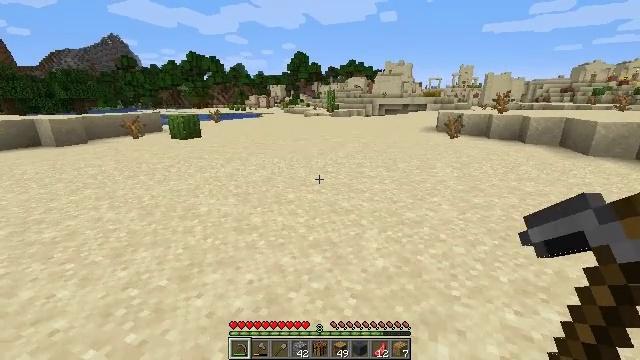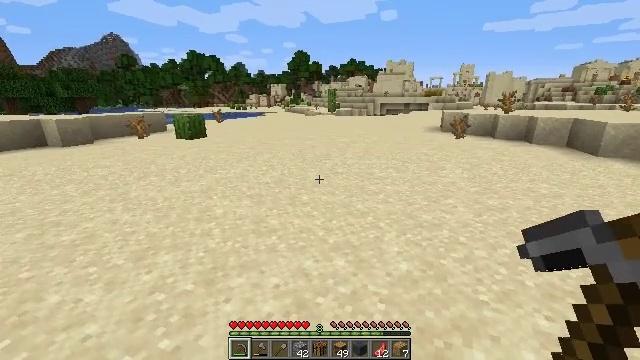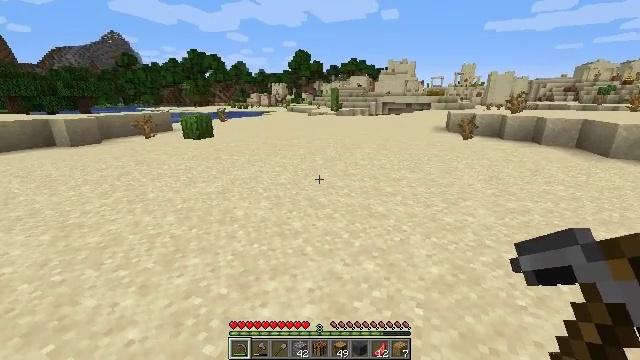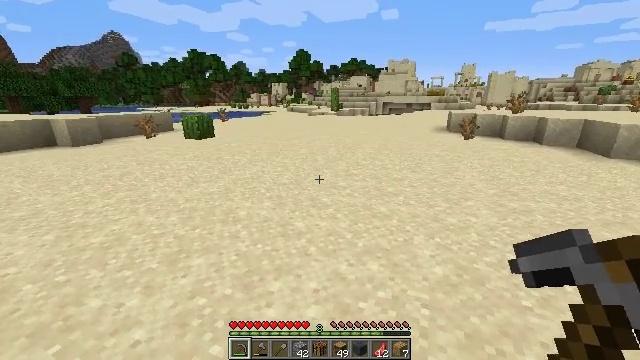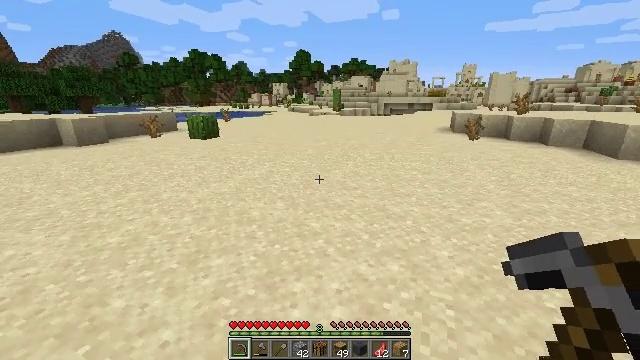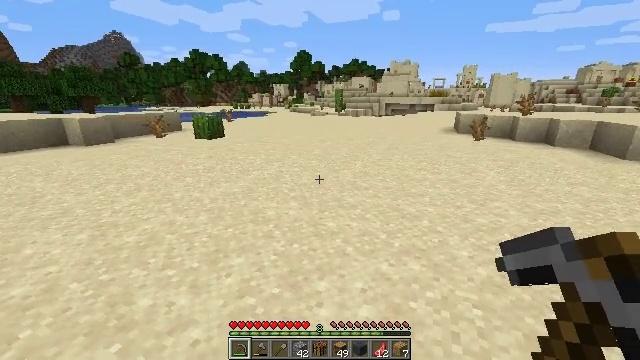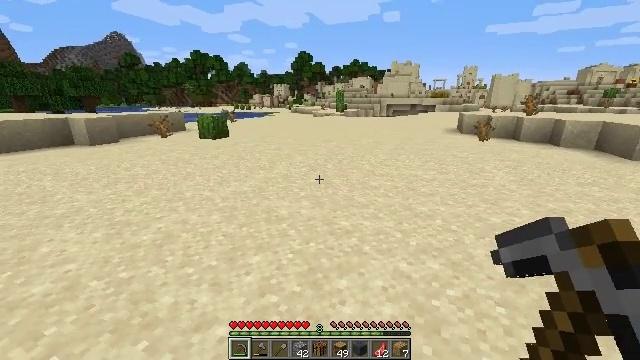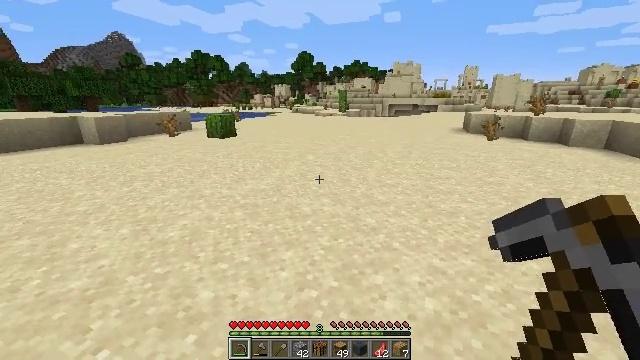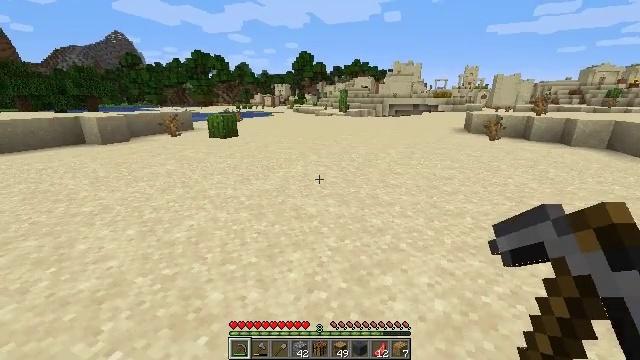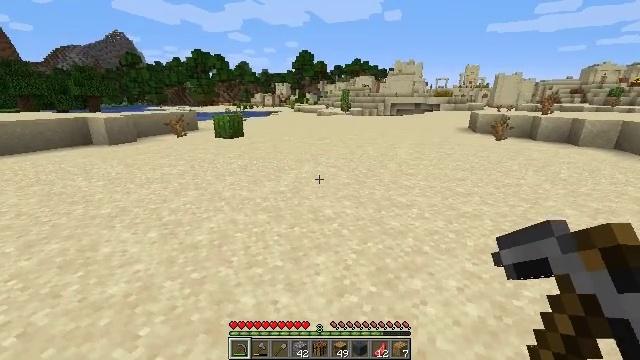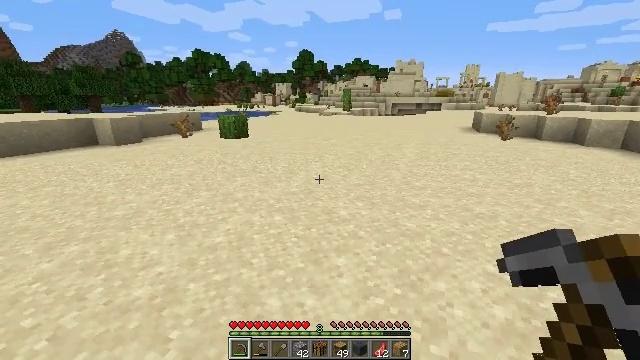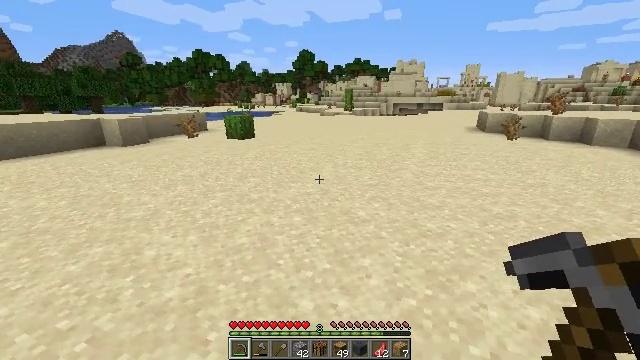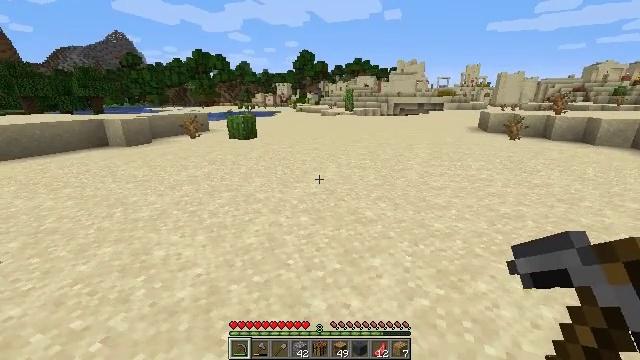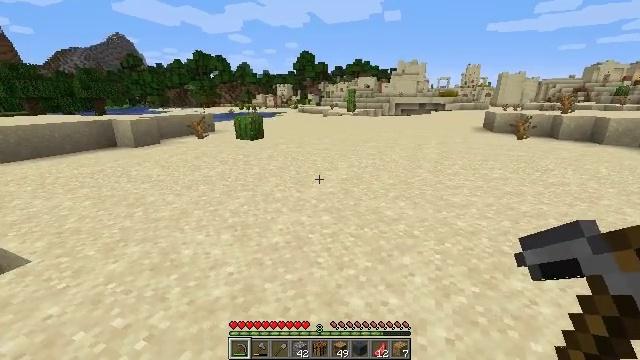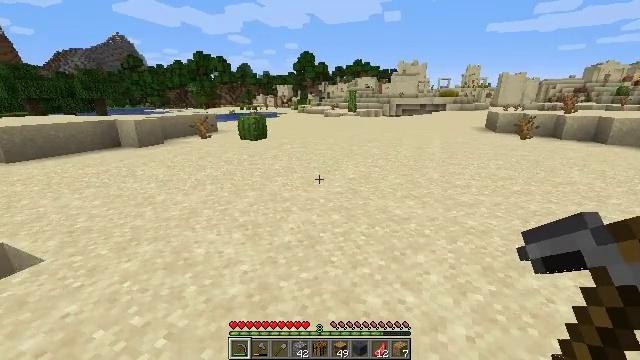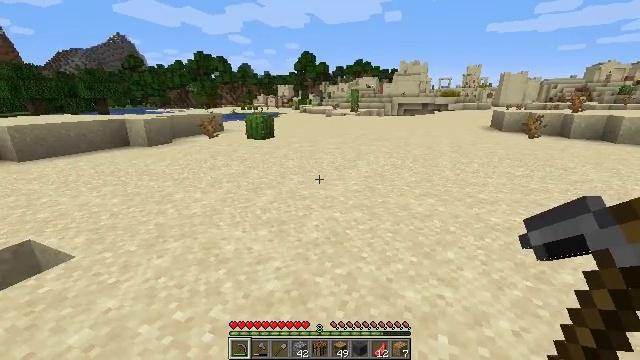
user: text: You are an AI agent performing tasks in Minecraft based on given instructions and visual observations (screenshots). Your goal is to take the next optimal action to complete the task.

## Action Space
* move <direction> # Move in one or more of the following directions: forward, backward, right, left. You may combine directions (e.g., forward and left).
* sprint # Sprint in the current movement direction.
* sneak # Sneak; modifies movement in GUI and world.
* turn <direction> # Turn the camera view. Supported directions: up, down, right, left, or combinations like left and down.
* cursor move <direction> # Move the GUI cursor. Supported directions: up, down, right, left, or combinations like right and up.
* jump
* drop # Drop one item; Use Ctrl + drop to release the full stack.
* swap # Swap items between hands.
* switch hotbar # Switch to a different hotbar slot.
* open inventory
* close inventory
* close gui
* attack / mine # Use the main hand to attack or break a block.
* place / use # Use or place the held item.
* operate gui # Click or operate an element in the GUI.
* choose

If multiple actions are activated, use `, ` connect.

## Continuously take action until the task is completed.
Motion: motion action
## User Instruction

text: Combat the rabbit.
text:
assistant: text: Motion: move left
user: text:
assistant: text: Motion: move left
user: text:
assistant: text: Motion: move left
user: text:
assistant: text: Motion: move left
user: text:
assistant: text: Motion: move left
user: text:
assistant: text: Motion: move left
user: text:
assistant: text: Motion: move left
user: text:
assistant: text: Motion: move left
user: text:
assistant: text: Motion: move left
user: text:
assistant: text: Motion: move left
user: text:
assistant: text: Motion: move left
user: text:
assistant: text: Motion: move left
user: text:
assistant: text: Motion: move left
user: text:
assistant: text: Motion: move left
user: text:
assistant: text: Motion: move left
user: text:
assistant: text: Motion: move left
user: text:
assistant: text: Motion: move left
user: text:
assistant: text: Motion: move left
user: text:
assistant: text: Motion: move left
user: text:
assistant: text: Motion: move left, turn right
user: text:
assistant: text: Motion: move left, turn right
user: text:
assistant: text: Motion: move left, turn right
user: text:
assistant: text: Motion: move left, turn right
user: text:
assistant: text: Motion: move left, turn right
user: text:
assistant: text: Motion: move left
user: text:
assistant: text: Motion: move left
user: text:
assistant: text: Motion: move left
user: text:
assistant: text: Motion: no_op
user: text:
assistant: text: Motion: no_op
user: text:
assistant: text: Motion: turn right